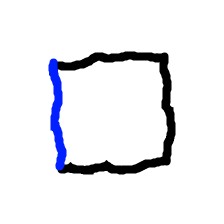
Shape: square